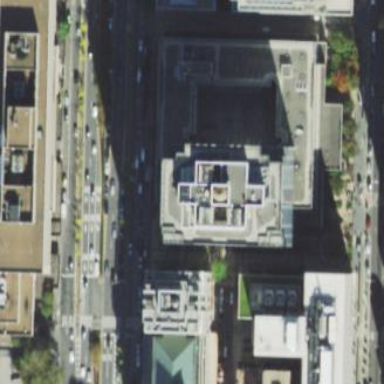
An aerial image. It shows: Hotel building.